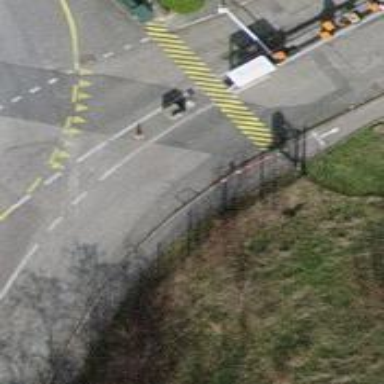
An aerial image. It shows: Full-height turnstile barrier.